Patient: sex M, age 48
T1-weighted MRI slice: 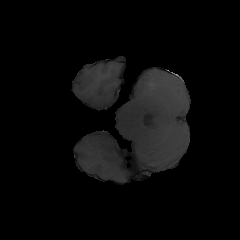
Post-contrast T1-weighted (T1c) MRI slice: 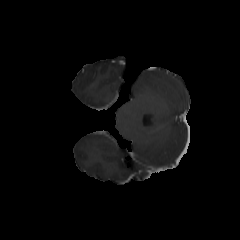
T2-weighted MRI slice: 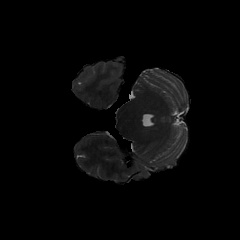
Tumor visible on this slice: no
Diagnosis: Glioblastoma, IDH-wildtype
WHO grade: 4